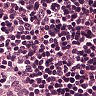
Metastatic tissue present: no